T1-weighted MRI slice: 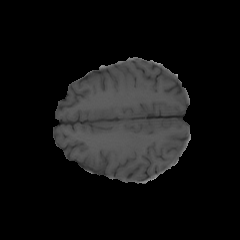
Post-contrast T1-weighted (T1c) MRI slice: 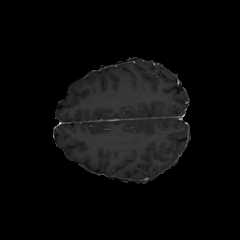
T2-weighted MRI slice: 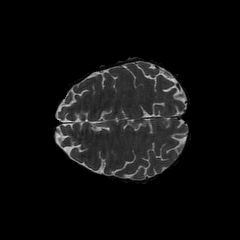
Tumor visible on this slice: no